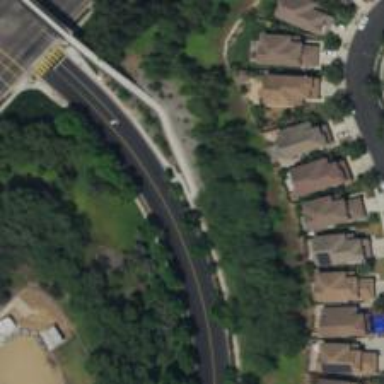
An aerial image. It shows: Footway crossing that is bridge.